Current action and preconditions to check: trajectory_clear

Your task: For each precondition in the list above, predict whether it will hold at this action.

Consider the current scene as observed from the mobile robot's camera, and analyze the predicted future states of all dynamic agents (e.g., people, animals, vehicles, or any moving entities) within the NEXT SECOND.

IMPORTANT: Only answer "very likely" if you are absolutely certain—based on strong, clear evidence—that a dynamic agent will violate the precondition in the predicted future state. Do NOT answer "very likely" for unlikely, ambiguous, or low-probability risks.

Ask yourself for each precondition: Is there a high probability, with clear and convincing evidence, that the predicted future states of any dynamic agent will interfere with the predicted future state of the currently executing action within the NEXT SECOND, causing that precondition to fail?

Assess the risk level based on these predictions. Use "likely" or "very likely" if motions create a clear risk of interference.

Use "neutral" or "improbable" if agents are nearby but their predicted paths are clearly diverging or non-conflicting.

Failure Risk Categories: "very improbable", "improbable", "neutral", "likely", "very likely"

Answer Format: Output ONLY the probability_of_failure value from these categories: "very improbable", "improbable", "neutral", "likely", "very likely"

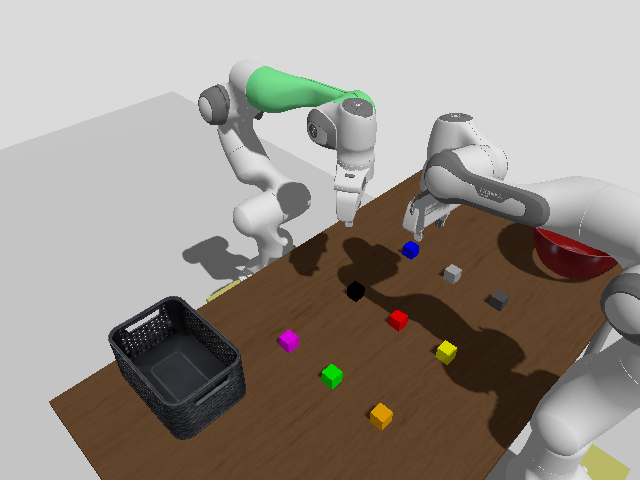

Answer: likely